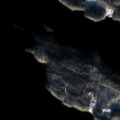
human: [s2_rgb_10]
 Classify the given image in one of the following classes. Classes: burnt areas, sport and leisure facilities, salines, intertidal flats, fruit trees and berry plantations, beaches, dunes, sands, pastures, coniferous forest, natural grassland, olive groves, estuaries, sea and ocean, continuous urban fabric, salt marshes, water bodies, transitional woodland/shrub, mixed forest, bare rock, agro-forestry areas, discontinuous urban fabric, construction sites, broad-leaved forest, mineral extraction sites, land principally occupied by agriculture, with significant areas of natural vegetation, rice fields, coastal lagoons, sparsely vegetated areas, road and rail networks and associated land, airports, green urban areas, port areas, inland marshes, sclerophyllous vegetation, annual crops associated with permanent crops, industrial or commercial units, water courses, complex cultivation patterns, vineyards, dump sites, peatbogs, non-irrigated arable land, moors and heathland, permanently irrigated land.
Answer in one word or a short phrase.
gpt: coniferous forest, mixed forest, water bodies